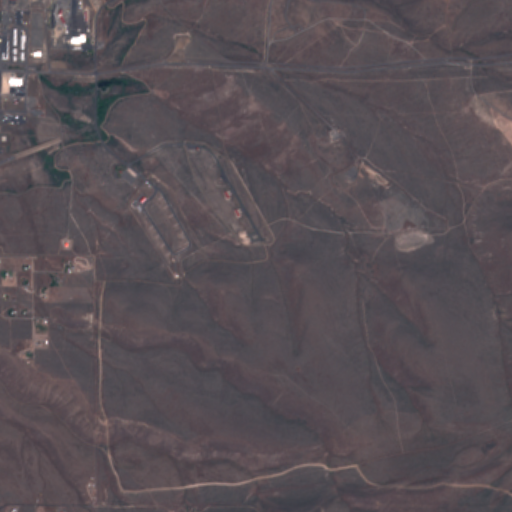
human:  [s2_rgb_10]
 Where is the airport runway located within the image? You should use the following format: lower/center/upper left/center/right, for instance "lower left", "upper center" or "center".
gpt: The airport runway is located in the upper left of the image.
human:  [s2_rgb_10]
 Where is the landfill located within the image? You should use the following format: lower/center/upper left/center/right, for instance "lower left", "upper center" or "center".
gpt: The landfill is located in the upper right of the image.
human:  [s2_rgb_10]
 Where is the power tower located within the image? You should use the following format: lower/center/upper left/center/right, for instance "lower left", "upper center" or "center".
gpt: The power tower is located in the lower left of the image.
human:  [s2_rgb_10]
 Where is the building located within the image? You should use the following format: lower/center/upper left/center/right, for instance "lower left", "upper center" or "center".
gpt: There is no building in the image.